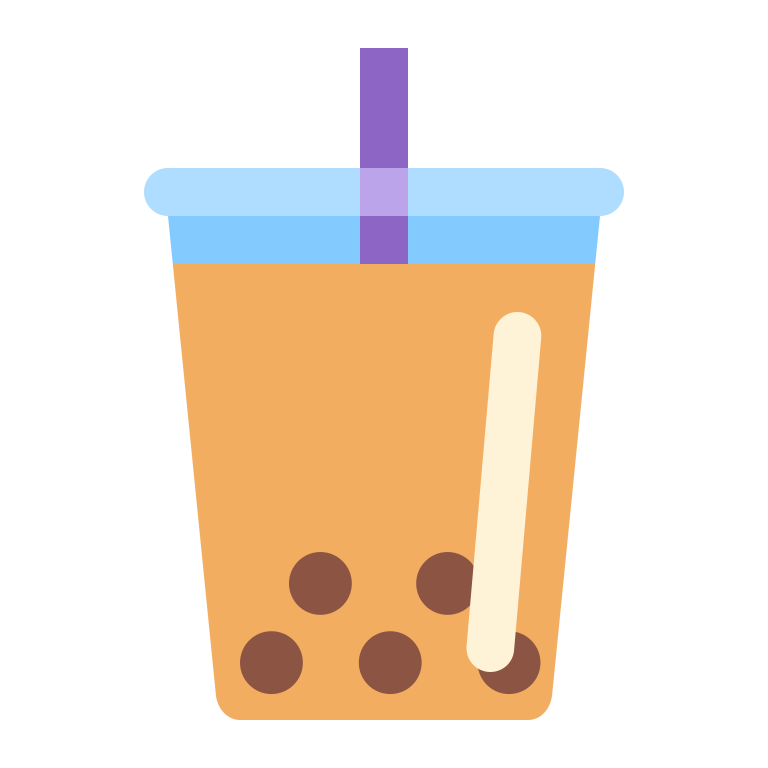
bubble tea flat